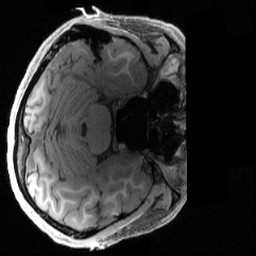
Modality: T1w
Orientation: axial
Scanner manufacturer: siemens
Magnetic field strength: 3 T
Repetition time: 2.4 s
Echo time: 0.00222 s